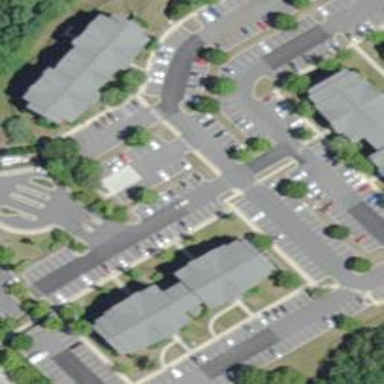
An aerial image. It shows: Parking space.